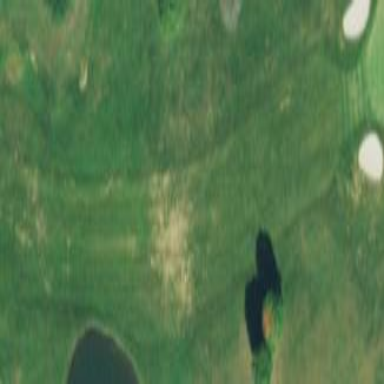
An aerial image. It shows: Grassy area designated as golf fairway.